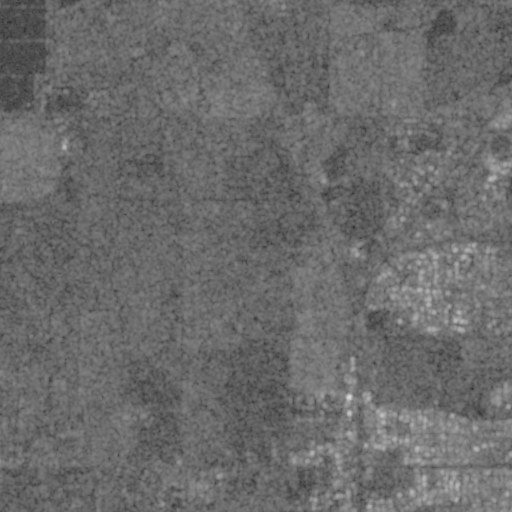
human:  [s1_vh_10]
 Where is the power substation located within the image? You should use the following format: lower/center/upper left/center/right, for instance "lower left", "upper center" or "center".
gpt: The power substation is located in the lower right of the image.
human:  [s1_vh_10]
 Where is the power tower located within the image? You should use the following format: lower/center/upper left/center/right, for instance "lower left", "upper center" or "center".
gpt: The power tower is located in the lower of the image.
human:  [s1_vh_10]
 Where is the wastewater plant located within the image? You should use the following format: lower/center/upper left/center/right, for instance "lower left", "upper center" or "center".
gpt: The wastewater plant is located in the upper left of the image.
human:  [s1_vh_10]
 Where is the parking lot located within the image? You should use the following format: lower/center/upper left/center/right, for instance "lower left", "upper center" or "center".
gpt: There is no parking lot in the image.

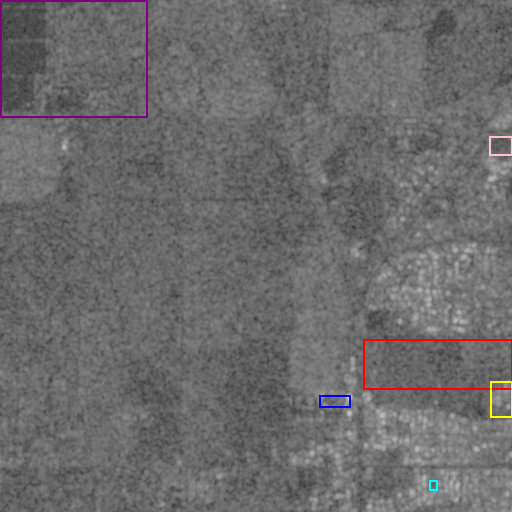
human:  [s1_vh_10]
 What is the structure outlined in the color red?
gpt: The structure outlined in red is a crop field.
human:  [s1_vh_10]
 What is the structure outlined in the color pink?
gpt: The structure outlined in pink is a park.
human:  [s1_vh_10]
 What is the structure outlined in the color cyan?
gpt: The structure outlined in cyan is a parking lot.
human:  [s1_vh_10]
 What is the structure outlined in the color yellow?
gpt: The structure outlined in yellow is a power substation.
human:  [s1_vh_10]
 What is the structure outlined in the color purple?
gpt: The structure outlined in purple is a wastewater plant.
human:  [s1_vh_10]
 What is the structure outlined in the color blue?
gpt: The structure outlined in blue is a building.
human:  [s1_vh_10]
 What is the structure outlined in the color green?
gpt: There is no green outline.